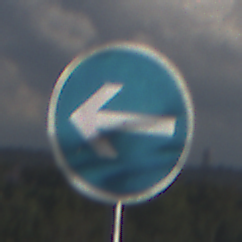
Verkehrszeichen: VorgeschriebeneFahrtrichtungHierLinks
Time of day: MorningAfternoon
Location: Outdoor (Nature)
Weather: PartlyCloudy
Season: NotSpecified
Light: Natural